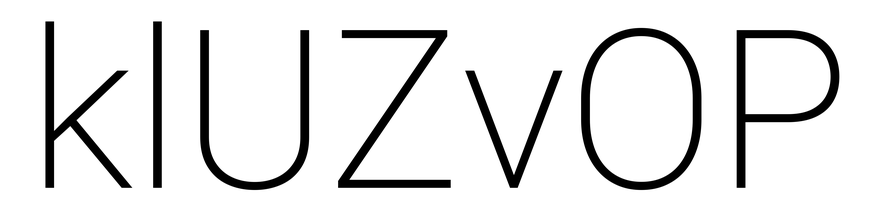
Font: Roboto_ExtraLight